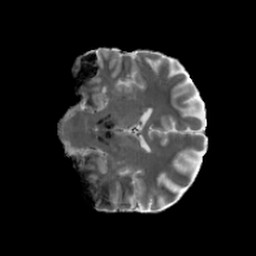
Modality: MD
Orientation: coronal
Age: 30
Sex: male
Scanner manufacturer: siemens
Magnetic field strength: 6.98 T
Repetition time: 7.776 s
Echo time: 0.076 s